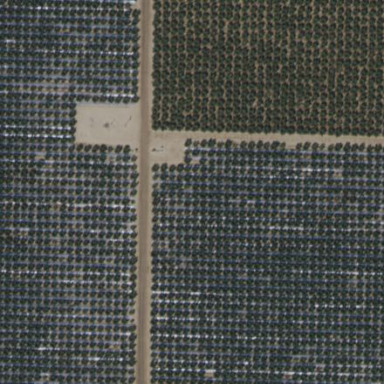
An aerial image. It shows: Orchard filled with nectarine trees.